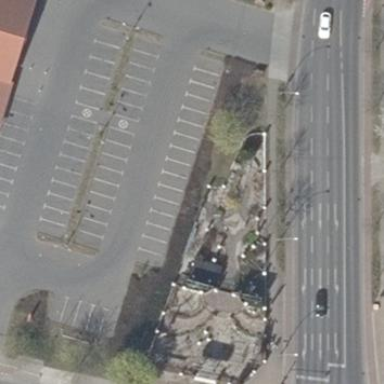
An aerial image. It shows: Retail area with fence shop.